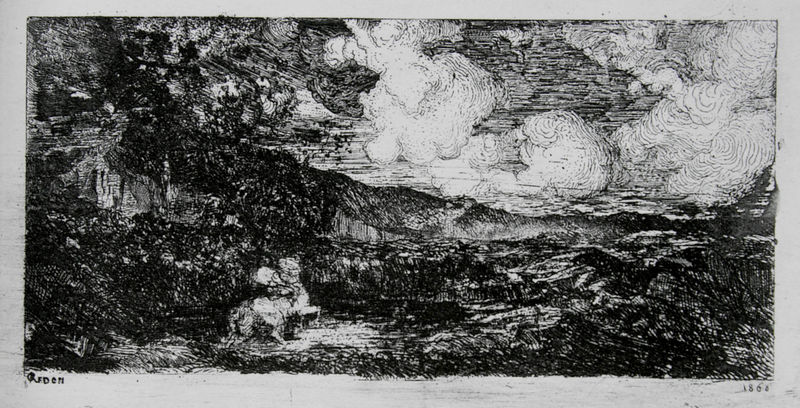
Titel: Galoppierender Reiter
Künstler: Odilon Redon
Standort: Chicago
Institution: The Art Institute of Chicago
Schlagwörter: baum, berg, dunkel, felsen, gewitter, himmel, meer, schatten, wasser, weiß, wolken, bäume, fluss, kirchturm, landschaft, ufer, grau, hell, nacht, schwarz, skizze, zeichnung, haus, tier, weg, wolke, symbolismus, wand, stein, steine, signatur, felder, horizont, natur, wald, pferd, pferde, reiter, reiten, holzschnitt, düster, abhang, datierung, berge, fels, gebirge, klippen, dorf, gelände, grafik, graphik, fluten, sturm, unwetter, wild, finster, lichtung, traum, druck, schraffur, radierung, stich, schwarzweiß, wirr, schimmel, mauern, lanschaft, dickicht, märchen, wildnis, kupferstich, schraffierung, unheimlich, schcwarz, gewölk, redon, odilon redon, erlkönig, scraffierungen, gedon, 1862, redom, redem, revon, zorizont, mfa, deine mudda, bild; zeichnung, reiter#